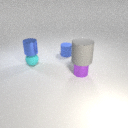
small purple metal cylinder to the right of small blue rubber cylinder